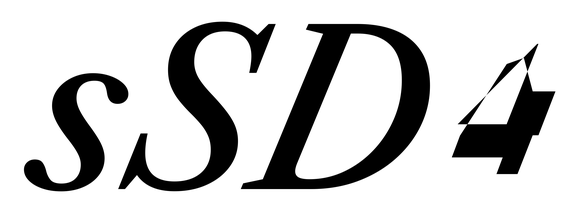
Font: LibreCaslonText-Italic_Medium_Italic